Question: I'm teaching myself EXTjs 4 by building a very simple application.
In EXTjs 4 I've got 4 grids that each have the Grid to Grid drag/drop plugin. (Example functionality here: <URL>
In my view I have the plugin defined as such:
'''
viewConfig: {
plugins: {
ptype: 'gridviewdragdrop',
dragGroup: 'ddzone',
dropGroup: 'ddzone'
}
},
'''
Now in the example, they have different dragGroups and dropGroups, but because I want the items to drag/dropped between each other fluidly, I gave the groups the same name.

The way the information gets originally populated into the 4 different lists is by looking at an the state_id in the db. All state_ids 1 go into the backlog store, 2 In Progress store, etc, etc.
So what I need to do when the item is drag/dropped, is remove it from its old store and put it into the new store (updating the state_id at the same time, so I can sync it with the db afterwards).
My only problem is figuring out the origin grid and destination grid of the row that was moved over.
Thank you!
PS. If you're curious this is what my drop event handler looks like at the moment:
'''
dropit: function (node, data, dropRec, dropPosition) {
console.log('this');
console.log(this);
console.log('node');
console.log(node);
console.log('data');
console.log(data);
console.log('droprec');
console.log(dropRec);
console.log('dropPosition');
console.log(dropPosition);
},
'''
As you can see, I haven't gotten very far ^_^
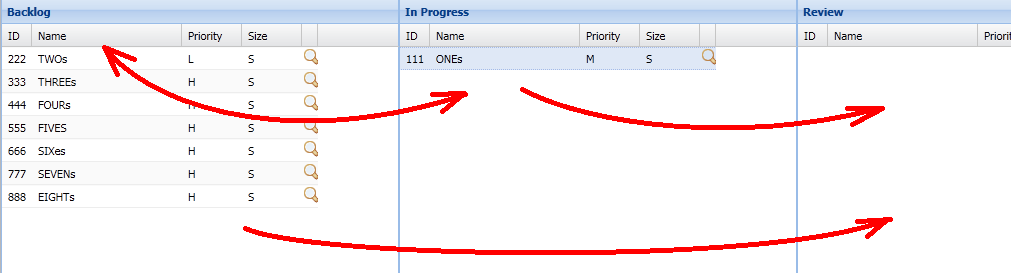
Answer: Alright, I figured out a way of doing it that seems to be less then ideal... but it works so until someone provides a better solution I'll be stuck doing it like this:
'''
dropit: function (node, data, dropRec, dropPosition) {
if (node.dragData.records[0].store.$className == "AM.store.BacklogCards")
{
data.records[0].set('state_id', 1);
this.getBacklogCardsStore().sync();
}
else if (node.dragData.records[0].store.$className == "AM.store.InprogressCards")
{
data.records[0].set('state_id', 2);
this.getInprogressCardsStore().sync();
}
else if (node.dragData.records[0].store.$className == "AM.store.ReviewCards")
{
data.records[0].set('state_id', 3);
this.getReviewCardsStore().sync();
}
else
{
data.records[0].set('state_id', 4);
this.getDoneCardsStore().sync();
}
'''
I noticed that node.dragData.records[0].store.$className points to defined store that is what the grid bases itself on.
Using the data.records[0].set('state_id', 1); sets the state_id for the row that was moved over and then finally, I call the sync function to update the db with the new row information.